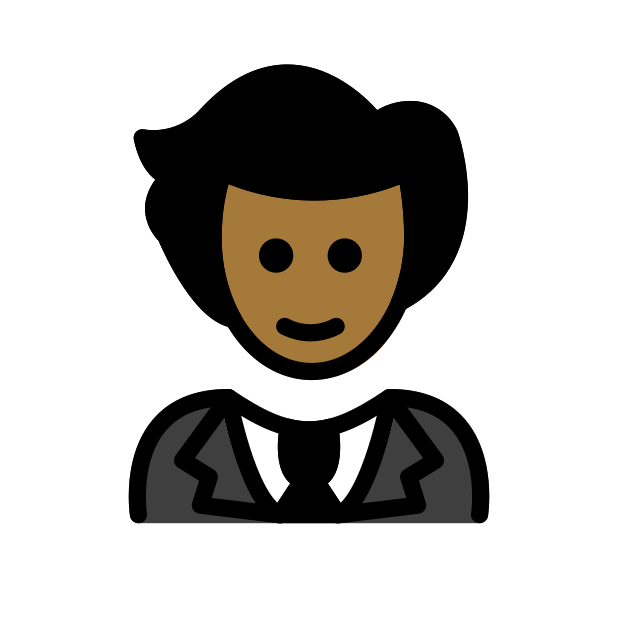
person in tuxedo: medium-dark skin tone